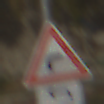
Verkehrszeichen: KurveRechts
Zusatzzeichen unten: RichtungsangabeDurchPfeile2
Umgebung: Outdoor, Suburban
Tageszeit: MorningAfternoon
Wetter: PartlyCloudy
Licht: Natural
Jahreszeit: NotSpecified
Kontrast: HighContrast